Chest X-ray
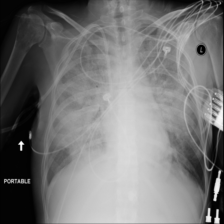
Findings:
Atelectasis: negative
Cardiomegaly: negative
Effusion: negative
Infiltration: negative
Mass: negative
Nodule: negative
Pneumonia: negative
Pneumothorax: negative
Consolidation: negative
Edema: positive
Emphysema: negative
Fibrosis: negative
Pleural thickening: negative
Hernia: negative